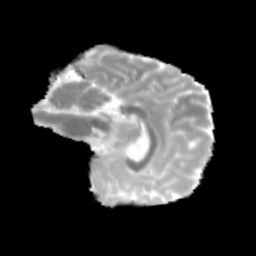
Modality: MD
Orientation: sagittal
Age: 13
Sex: female
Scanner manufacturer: siemens
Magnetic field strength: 3 T
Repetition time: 3.8 s
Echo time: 0.07 s